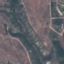
Label: HerbaceousVegetation